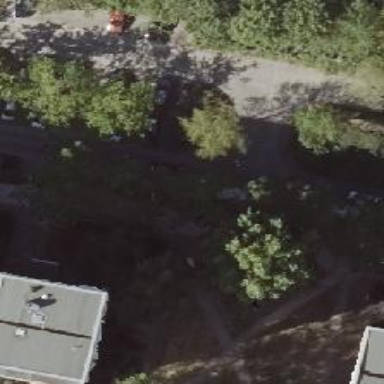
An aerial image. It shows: Compacted footway.